Question: I'm currently trying to populate an flex 3 AdvancedDatagrid with xml received from a 'HTTPService' with 'id="produktMatrix_data"'. The layout is as follows: <URL>
The result should look like:

The further rows like KID, M.., etc. will be populated by other sources, be hardcoded, or by user input and are beyond scope of this question.
My code for the AdvencedDataGrid is as follows:
'''
<mx:AdvancedDataGrid dataProvider="{matrixProvider}">
<mx:columns>
<mx:AdvancedDataGridColumn headerText="Zielprodukt" dataField="prod_txt" editable="false" >
</mx:AdvancedDataGridColumn>
<mx:AdvancedDataGridColumn headerText="KID" dataField="kid" editable="true" editorDataField="selectedItem" >
</mx:AdvancedDataGridColumn>
<mx:AdvancedDataGridColumn headerText="MVLZ-Bezug" dataField="mvlz_bez" >
</mx:AdvancedDataGridColumn>
<mx:AdvancedDataGridColumn headerText="MVLZ-Dauer" dataField="mvlz_dauer">
</mx:AdvancedDataGridColumn>
<mx:AdvancedDataGridColumn headerText="MVLZ-Einheit" dataField="mvlz_einheit">
</mx:AdvancedDataGridColumn>
<mx:AdvancedDataGridColumn headerText="Status" dataField="status" editable="true">
</mx:AdvancedDataGridColumn>
<mx:AdvancedDataGridColumn headerText="Pramierung" dataField="praemie" editable="true">
</mx:AdvancedDataGridColumn>
<mx:AdvancedDataGridColumn headerText="Gultig ab" dataField="datum_ab" editable="true">
</mx:AdvancedDataGridColumn>
<mx:AdvancedDataGridColumn headerText="Gultig bis" dataField="datum_bis" editable="true">
</mx:AdvancedDataGridColumn>
</mx:columns>
'''
The 'dataProvider' is coded:
'''
<mx:GroupingCollection id="matrixProvider" source="{produktMatrix_data.lastResult.result.pos.entry}" childrenField="undefined">
<mx:Grouping>
<mx:GroupingField name="portfolio"/>
<mx:GroupingField name="layer"/>
<mx:GroupingField name="cluster"/>
<mx:GroupingField name="prod_txt"/>
</mx:Grouping>
</mx:GroupingCollection>
'''
But that doesn't populate the AdvancedDataGrid. So, how do I have to tweak my code to make it work? Or should I choose a completely differnt approach?
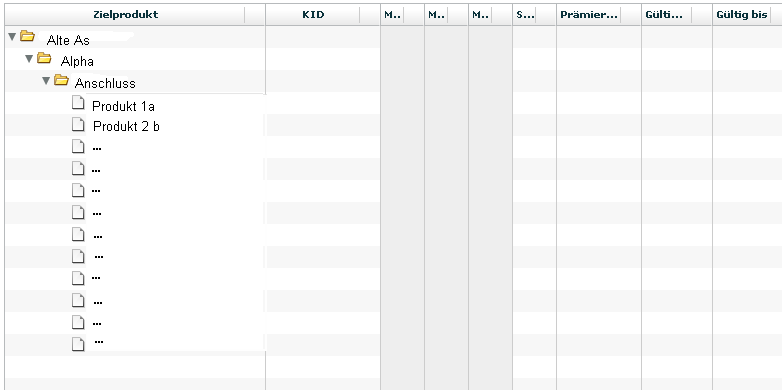
Answer: There's actually a pretty good example of this on the livedocs site:
<URL>
Basically, it has you put the groupingcollection inside the datagrid, which (copy/paste) looks like this:
'''
<mx:AdvancedDataGrid id="myADG"
width="100%" height="100%"
initialize="gc.refresh();">
<mx:dataProvider>
<mx:GroupingCollection id="gc" source="{dpFlat}">
<mx:Grouping>
<mx:GroupingField name="Region"/>
<mx:GroupingField name="Territory"/>
</mx:Grouping>
</mx:GroupingCollection>
</mx:dataProvider>
<mx:columns>
<mx:AdvancedDataGridColumn dataField="Region"/>
<mx:AdvancedDataGridColumn dataField="Territory"/>
<mx:AdvancedDataGridColumn dataField="Territory_Rep"
headerText="Territory Rep"/>
<mx:AdvancedDataGridColumn dataField="Actual"/>
<mx:AdvancedDataGridColumn dataField="Estimate"/>
</mx:columns>
</mx:AdvancedDataGrid>
'''